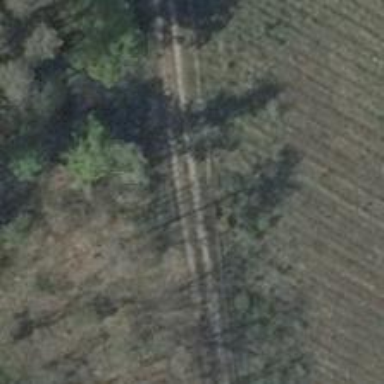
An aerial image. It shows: Track with ground surface. The track is Grade 4.